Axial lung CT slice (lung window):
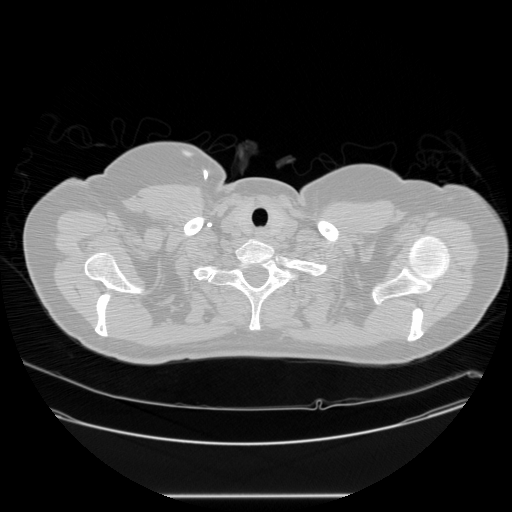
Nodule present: no